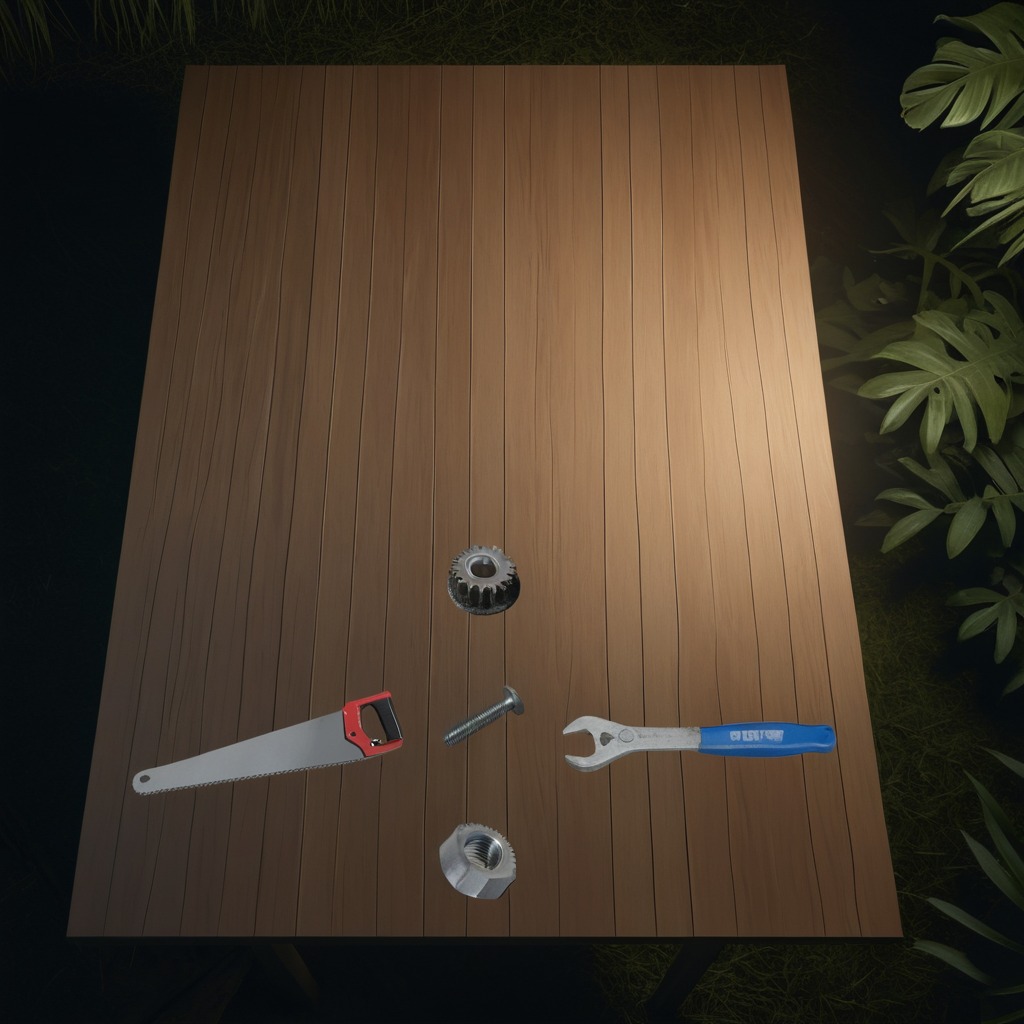
A metal gear with teeth, a metal machine screw, a handheld metal saw, a metal nut, and a wrench are lying on the wooden table.